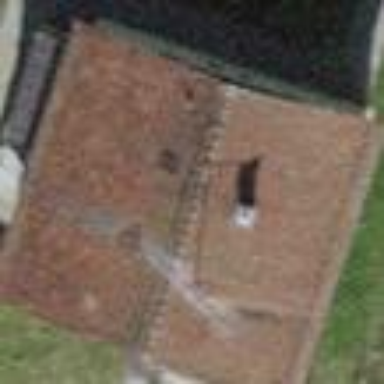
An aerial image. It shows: Detached building with gabled tile roof.